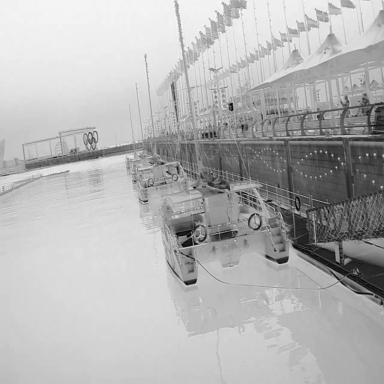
There are four sailboats in the infrared image.